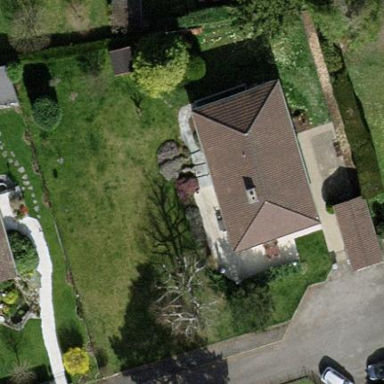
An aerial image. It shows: Garden enclosed by fence.